Interaction volume radius: 5 \u00c5
Interaction volume height: 10 \u00c5
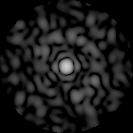
Disorder parameter: 0.8347